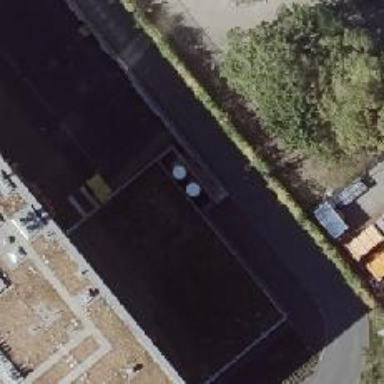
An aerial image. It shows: Storage tank with man-made structure.